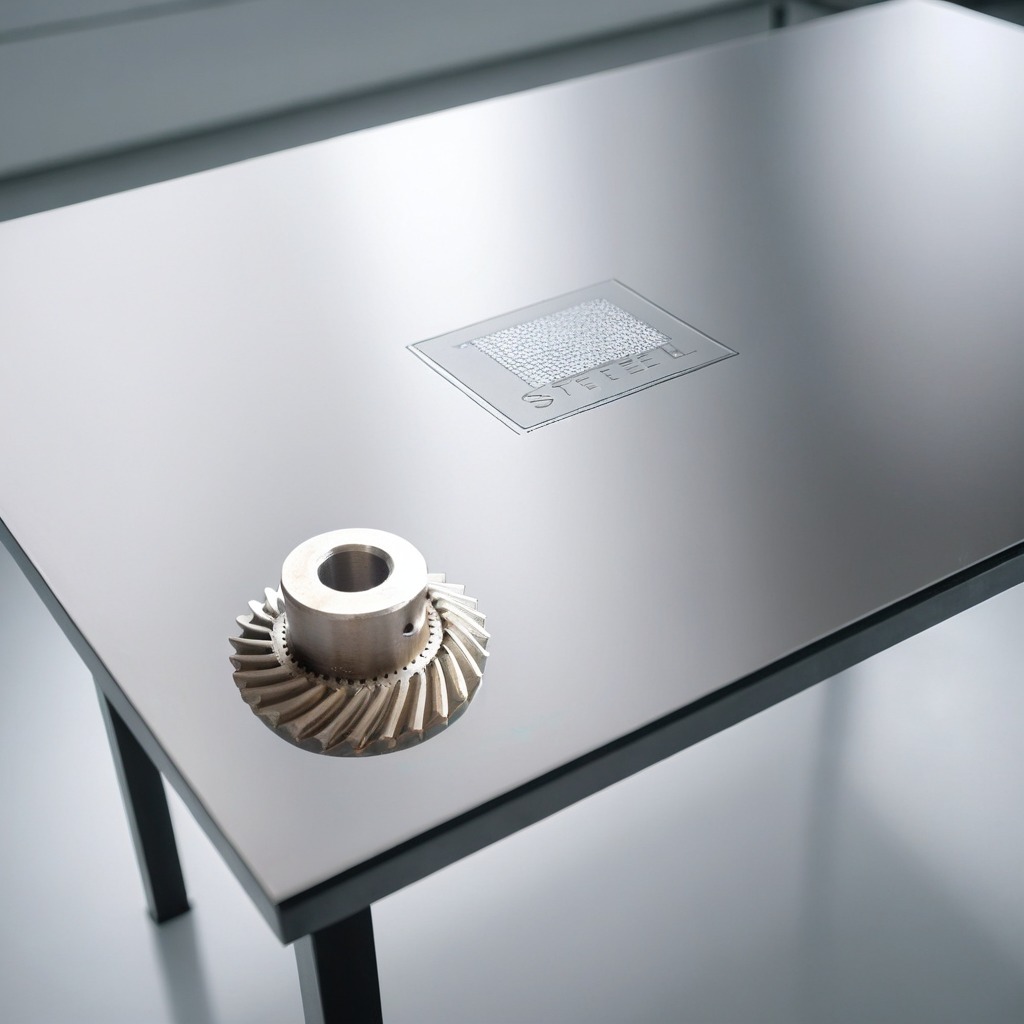
A steel gear with teeth is lying on the stainless steel table in a high-end prototyping lab.